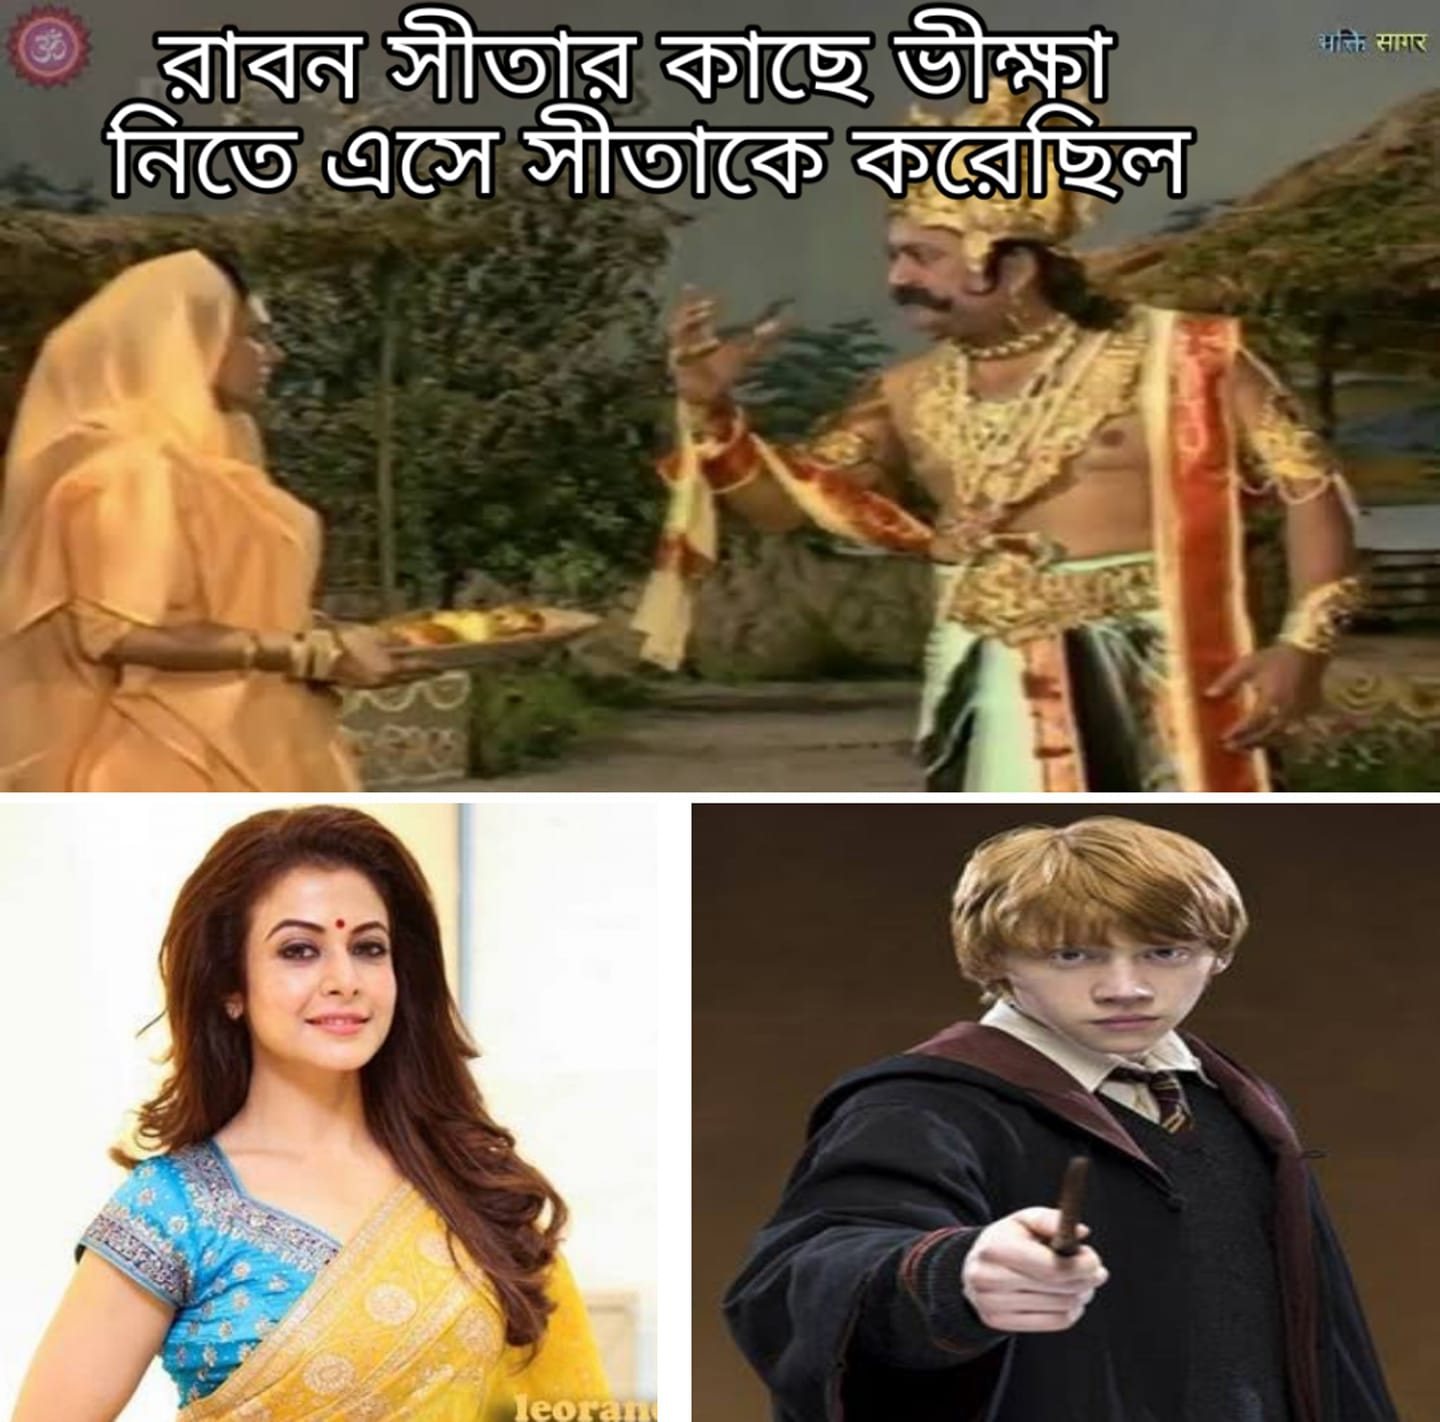
Caption: রাবন সীতার কাছে ভীক্ষা নিতে এসে সীতাকে করেছিল
Label: hate